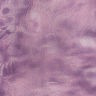
Metastatic tissue present: yes